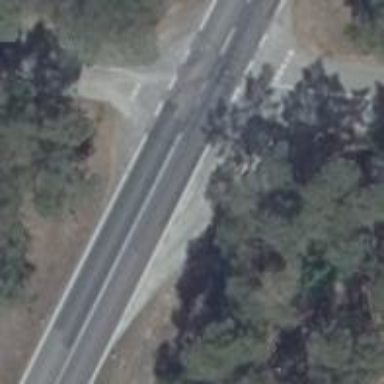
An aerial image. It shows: Asphalt road classified as primary highway.